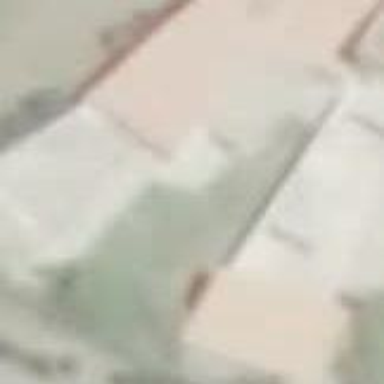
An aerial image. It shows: Part of building.